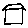
Label: house